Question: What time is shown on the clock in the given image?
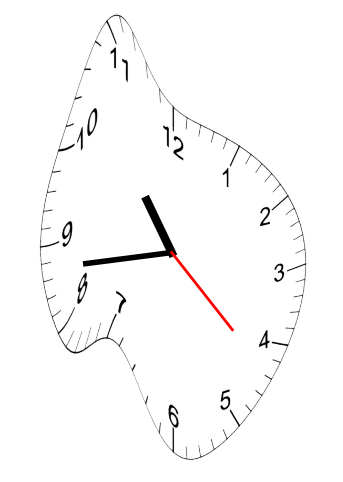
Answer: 10:43:22